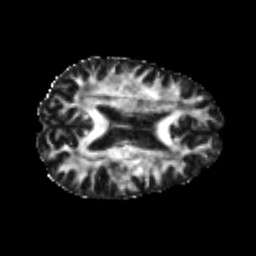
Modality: FA
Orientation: axial
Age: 24
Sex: male
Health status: healthy
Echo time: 0.074 s